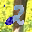
Label: 2